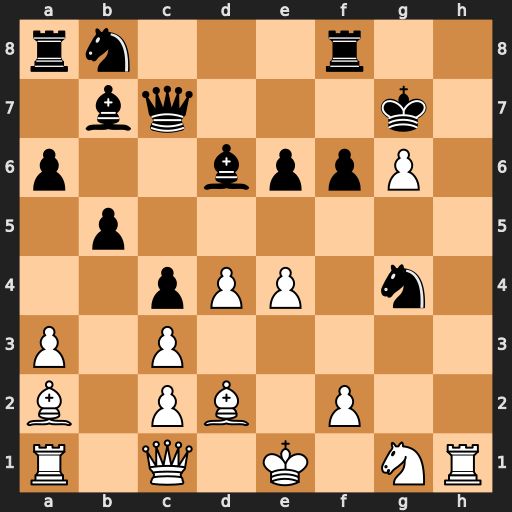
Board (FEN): rn3r2/1bq3k1/p2bppP1/1p6/2pPP1n1/P1P5/B1PB1P2/R1Q1K1NR
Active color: w
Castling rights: KQ
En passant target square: -
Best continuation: Rh7+ Kxg6 Rxc7